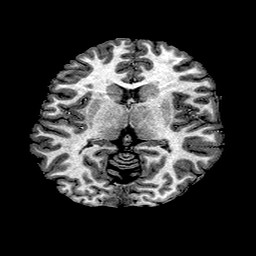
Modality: T1w
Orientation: coronal
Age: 23
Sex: female
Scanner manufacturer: ge
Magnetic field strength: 3 T
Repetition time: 7.66 s
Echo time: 0.003476 s